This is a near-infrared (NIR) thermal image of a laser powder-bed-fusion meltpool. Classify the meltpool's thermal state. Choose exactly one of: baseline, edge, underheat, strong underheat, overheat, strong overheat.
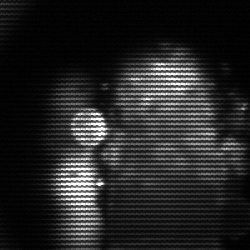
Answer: strong underheat